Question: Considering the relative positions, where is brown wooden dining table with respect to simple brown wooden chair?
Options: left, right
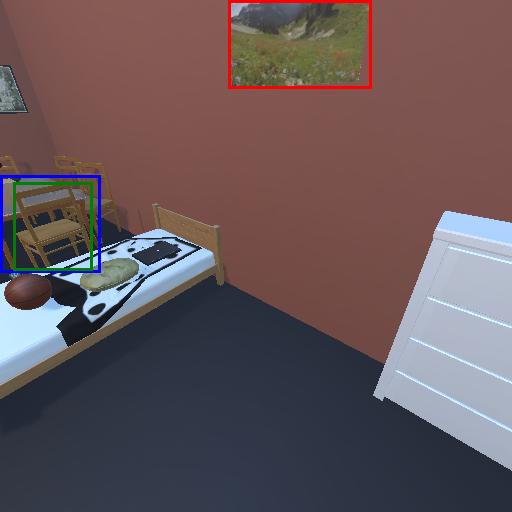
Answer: left